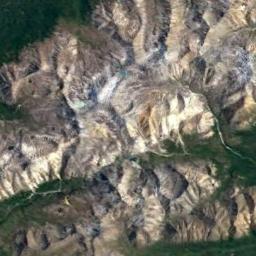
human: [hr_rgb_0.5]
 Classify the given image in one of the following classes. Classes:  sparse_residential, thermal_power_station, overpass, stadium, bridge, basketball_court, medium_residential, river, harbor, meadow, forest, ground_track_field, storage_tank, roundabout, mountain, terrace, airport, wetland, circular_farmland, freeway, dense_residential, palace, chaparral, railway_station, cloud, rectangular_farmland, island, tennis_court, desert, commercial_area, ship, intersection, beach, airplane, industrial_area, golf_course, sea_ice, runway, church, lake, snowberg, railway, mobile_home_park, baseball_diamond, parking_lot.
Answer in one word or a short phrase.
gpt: snowberg